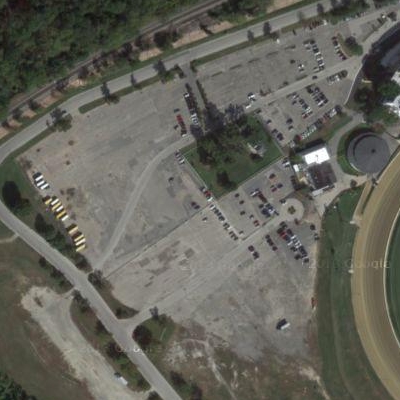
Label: Parking